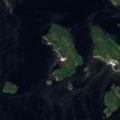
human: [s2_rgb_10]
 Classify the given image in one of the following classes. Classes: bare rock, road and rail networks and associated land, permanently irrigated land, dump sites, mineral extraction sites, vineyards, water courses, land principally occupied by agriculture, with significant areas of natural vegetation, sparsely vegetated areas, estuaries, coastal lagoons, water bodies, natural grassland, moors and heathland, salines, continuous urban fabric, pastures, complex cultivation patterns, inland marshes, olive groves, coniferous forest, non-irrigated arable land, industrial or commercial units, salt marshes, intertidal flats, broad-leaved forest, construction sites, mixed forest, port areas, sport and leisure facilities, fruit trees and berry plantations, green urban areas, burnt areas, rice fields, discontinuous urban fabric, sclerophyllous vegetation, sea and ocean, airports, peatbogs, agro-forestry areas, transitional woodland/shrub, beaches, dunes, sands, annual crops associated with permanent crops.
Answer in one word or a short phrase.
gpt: coniferous forest, water bodies